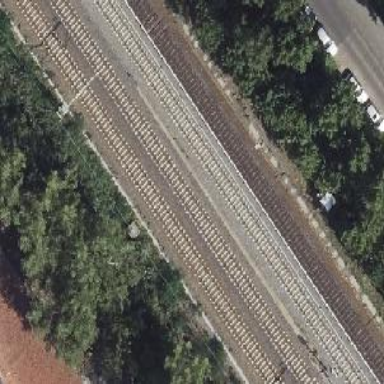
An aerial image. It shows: Railway signal.